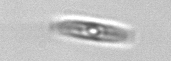
Label: pennate